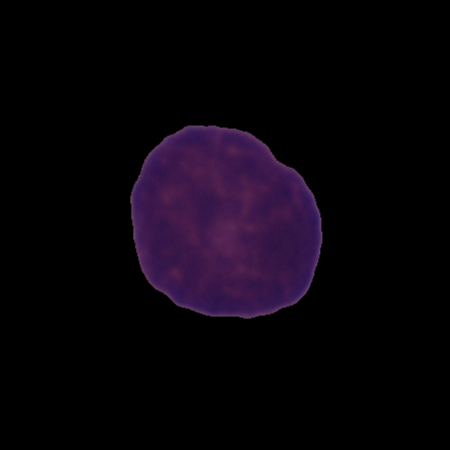
Label: cancer